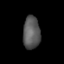
Tissue: lung
Cell type: Epithelial cells
Senescence score: 0.2428
Nuclear area (px): 553
Mean DAPI intensity: 88.34